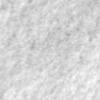
Label: no_change